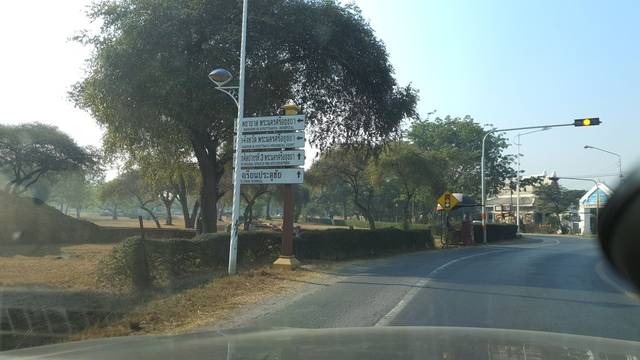
Region: Thailand
Coordinates: 14.36, 100.556